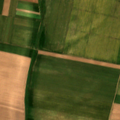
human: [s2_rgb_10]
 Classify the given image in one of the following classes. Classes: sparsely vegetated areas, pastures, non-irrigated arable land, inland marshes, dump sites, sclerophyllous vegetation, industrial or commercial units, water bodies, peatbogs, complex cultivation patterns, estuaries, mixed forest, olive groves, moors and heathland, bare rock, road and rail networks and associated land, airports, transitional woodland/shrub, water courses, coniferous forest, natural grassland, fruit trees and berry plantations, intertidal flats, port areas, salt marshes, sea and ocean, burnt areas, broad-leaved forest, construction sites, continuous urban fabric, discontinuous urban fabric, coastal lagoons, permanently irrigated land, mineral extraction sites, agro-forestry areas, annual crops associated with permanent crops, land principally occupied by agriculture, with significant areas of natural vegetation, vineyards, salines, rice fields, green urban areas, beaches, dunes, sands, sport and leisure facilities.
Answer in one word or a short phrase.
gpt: non-irrigated arable land